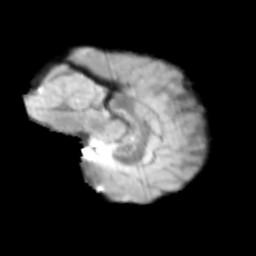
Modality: T2w
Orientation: sagittal
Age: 11
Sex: male
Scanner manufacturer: siemens
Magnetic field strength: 3 T
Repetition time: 3.8 s
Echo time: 0.07 s